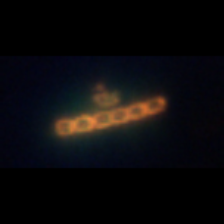
Taxon: Lauderia_Hemiaulus
Group: Diatoms